Question: I want to detect mouse click event on a QuadCurve but only on the "stroke" part. To be clear only the green part of the image.

Here, i use a red fill value but in my application i use a transparent fill value. So detecting click on the visible part of the curve is critical.
The sample code :
'''
import javafx.application.Application;
import javafx.event.EventHandler;
import javafx.scene.Group;
import javafx.scene.Scene;
import javafx.scene.input.MouseEvent;
import javafx.scene.shape.QuadCurve;
import javafx.stage.Stage;
public class QuadCurveMouseHandling extends Application {
@Override
public void start(Stage stage) throws Exception {
QuadCurve curve = new QuadCurve();
curve.setStartX(10);
curve.setStartY(10);
curve.setControlX(50);
curve.setControlY(250);
curve.setEndX(300);
curve.setEndY(300);
curve.setStyle("-fx-stroke-width: 7;-fx-stroke: green;-fx-fill: red;");
curve.setOnMouseClicked(new EventHandler<MouseEvent>() {
@Override
public void handle(MouseEvent event) {
System.out.println("clicked");
}
});
stage.setScene(new Scene(new Group(curve), 320, 320));
stage.show();
}
public static void main(String[] args) {
launch();
}
}
'''
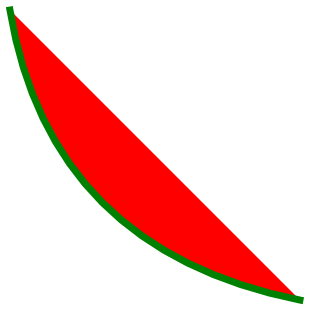
Answer: Set the fill to null rather than a color.
e.g. '-fx-fill: null;' => if the fill is not there, you can't click on it.